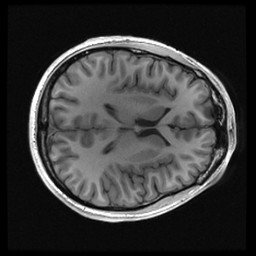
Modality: inplaneT1
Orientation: axial